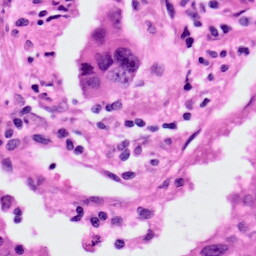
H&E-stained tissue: Lung